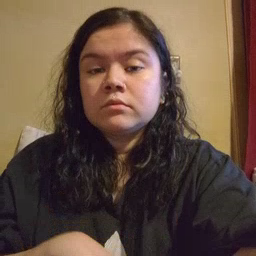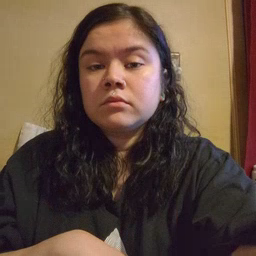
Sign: white